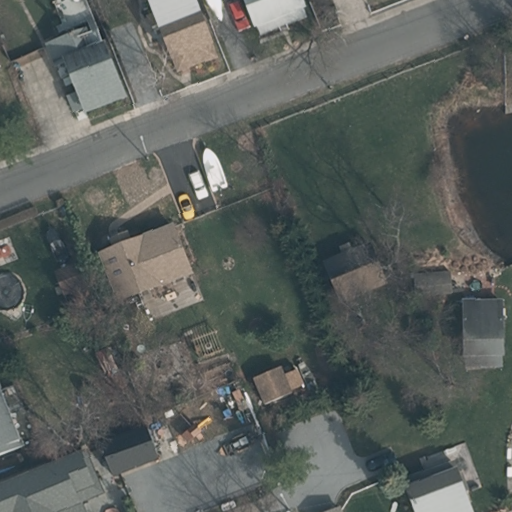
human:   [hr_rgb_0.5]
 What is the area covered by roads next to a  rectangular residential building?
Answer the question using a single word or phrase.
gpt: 0m2

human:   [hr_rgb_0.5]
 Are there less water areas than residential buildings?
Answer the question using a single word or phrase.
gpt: yes

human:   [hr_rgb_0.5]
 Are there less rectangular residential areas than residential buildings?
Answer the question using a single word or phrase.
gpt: yes

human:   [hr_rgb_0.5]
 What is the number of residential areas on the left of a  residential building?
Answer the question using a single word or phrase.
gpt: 0

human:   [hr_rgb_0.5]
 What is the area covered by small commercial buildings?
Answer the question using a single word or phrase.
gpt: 0m2

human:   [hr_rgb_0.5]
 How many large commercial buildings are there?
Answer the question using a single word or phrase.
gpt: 0

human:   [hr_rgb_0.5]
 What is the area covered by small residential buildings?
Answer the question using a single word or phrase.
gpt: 138m2

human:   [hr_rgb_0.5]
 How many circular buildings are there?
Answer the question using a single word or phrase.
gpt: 0

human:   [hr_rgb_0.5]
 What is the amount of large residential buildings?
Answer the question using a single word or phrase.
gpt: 0

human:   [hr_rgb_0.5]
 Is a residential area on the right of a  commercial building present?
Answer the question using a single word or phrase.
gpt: no

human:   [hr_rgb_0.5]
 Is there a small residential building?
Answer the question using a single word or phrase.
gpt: yes

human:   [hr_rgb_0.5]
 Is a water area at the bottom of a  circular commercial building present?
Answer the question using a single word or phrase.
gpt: no

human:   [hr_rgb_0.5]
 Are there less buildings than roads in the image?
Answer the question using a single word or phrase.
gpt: no

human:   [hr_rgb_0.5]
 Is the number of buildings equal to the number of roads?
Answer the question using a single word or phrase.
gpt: no

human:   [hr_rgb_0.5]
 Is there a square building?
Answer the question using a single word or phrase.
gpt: no

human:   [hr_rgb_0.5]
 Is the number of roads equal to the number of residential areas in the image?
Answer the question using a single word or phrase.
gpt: no

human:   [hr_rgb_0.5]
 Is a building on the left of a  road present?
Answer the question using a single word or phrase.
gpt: yes

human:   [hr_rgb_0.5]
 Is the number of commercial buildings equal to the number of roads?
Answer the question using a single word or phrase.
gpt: no

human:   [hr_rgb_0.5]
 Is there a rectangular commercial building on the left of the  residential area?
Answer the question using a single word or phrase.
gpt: no

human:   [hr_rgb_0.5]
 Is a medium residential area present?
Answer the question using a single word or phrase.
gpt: no

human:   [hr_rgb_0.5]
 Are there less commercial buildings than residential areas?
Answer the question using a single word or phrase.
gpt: yes

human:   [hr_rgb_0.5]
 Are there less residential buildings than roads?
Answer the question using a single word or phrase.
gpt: no

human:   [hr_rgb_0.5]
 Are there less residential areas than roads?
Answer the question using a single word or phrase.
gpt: yes

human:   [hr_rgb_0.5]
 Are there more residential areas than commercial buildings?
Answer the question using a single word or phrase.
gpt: yes

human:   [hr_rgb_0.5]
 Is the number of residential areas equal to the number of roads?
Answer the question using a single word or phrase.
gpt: no

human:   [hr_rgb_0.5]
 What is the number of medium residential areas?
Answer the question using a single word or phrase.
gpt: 0

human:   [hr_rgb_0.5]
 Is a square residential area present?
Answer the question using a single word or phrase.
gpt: no

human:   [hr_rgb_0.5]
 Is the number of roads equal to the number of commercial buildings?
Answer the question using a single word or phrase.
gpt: no

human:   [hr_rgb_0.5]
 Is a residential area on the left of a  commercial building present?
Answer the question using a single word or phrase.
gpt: no

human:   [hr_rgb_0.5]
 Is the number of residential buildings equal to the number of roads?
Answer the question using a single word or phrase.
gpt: no

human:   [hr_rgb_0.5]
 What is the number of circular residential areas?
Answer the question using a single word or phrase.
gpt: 0

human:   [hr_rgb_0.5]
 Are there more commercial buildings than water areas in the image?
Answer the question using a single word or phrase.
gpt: no

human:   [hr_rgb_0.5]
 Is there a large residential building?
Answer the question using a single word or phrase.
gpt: no

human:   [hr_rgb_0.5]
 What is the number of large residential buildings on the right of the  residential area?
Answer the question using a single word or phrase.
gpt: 0

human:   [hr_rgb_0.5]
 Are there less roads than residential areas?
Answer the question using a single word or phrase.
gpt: no

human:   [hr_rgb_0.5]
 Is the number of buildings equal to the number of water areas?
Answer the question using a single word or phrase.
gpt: no